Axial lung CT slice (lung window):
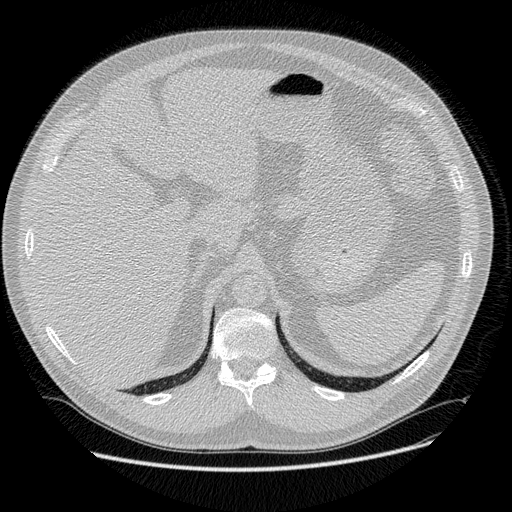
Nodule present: no